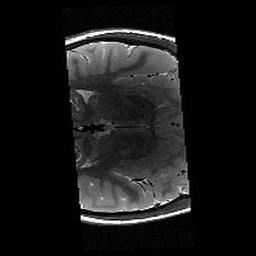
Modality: T2w
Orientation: axial
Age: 13
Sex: male
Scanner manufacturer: siemens
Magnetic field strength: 3 T
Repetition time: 9.23 s
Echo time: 0.067 s